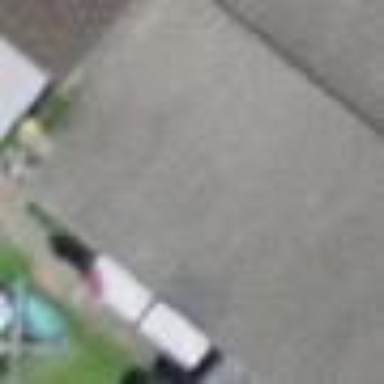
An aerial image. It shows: Group of garages.